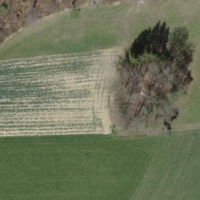
EUNIS habitat code: 52
Species observed at this site:
Phaneroptera falcata
Tussilago farfara
Convallaria majalis
Chorthippus biguttulus
Oenothera glazioviana